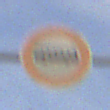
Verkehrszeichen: VerbotKraftomnibusse
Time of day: SunriseSunset
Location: Outdoor (Urban)
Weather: PartlyCloudy
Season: NotSpecified
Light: Natural